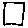
Label: square